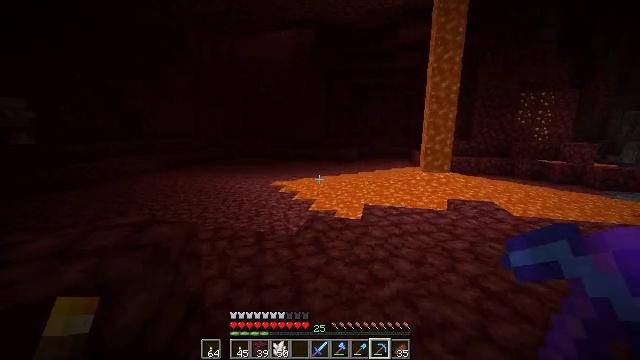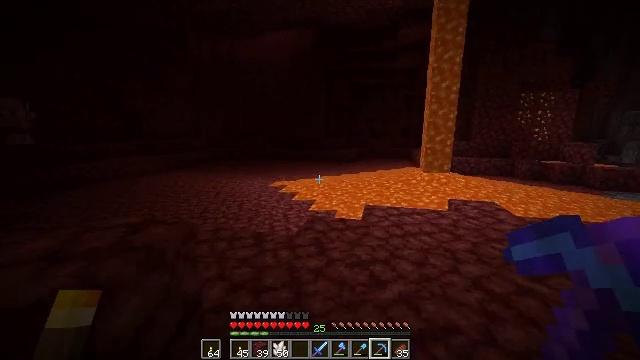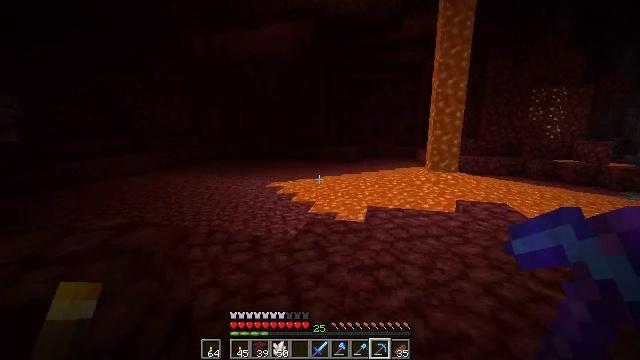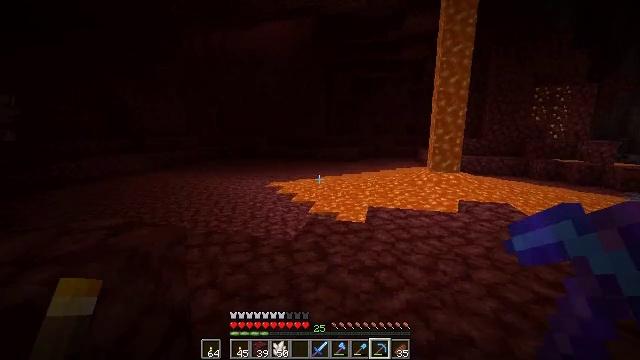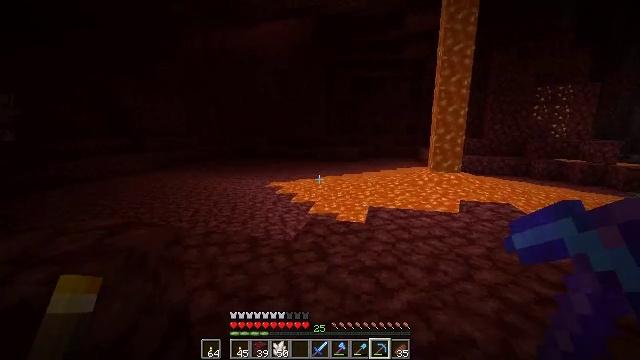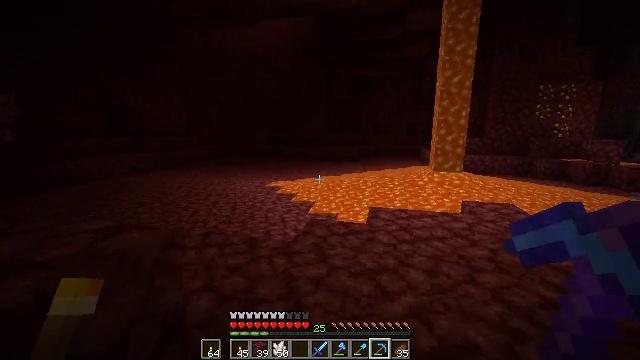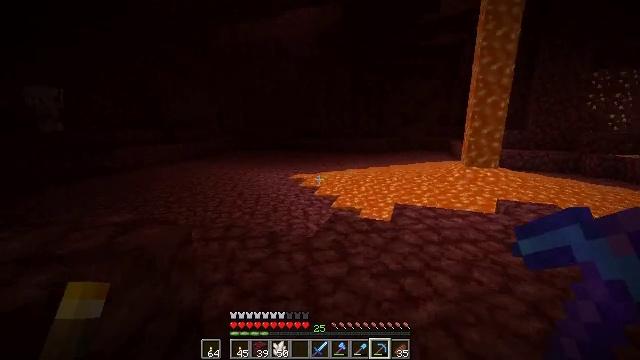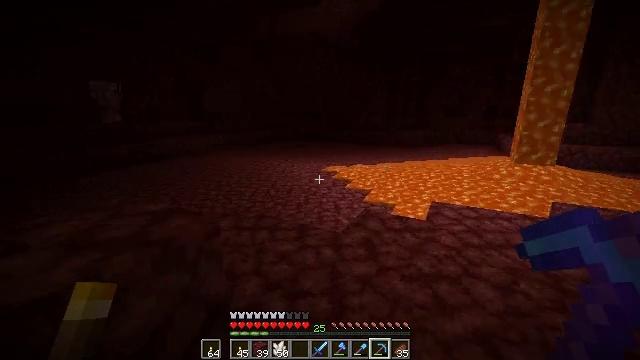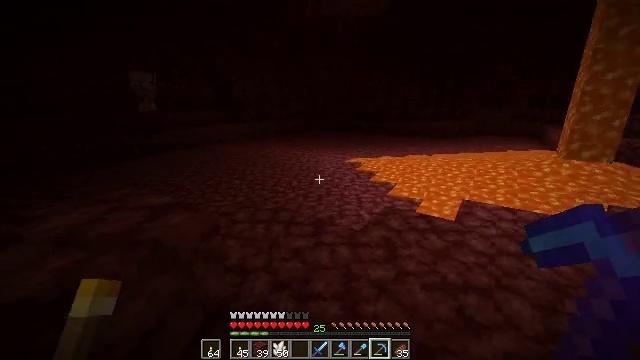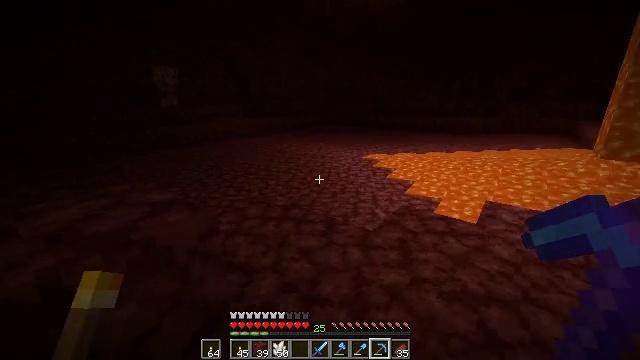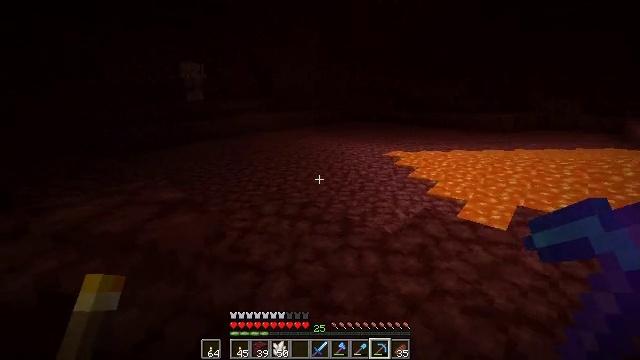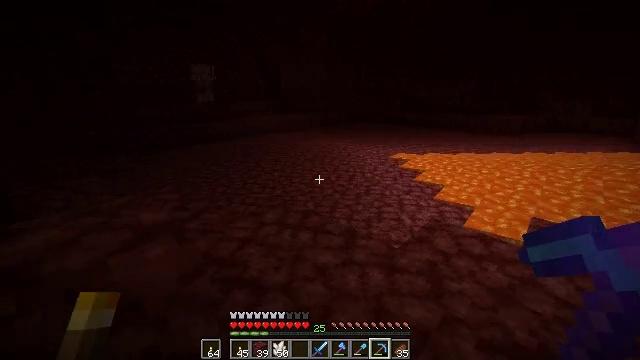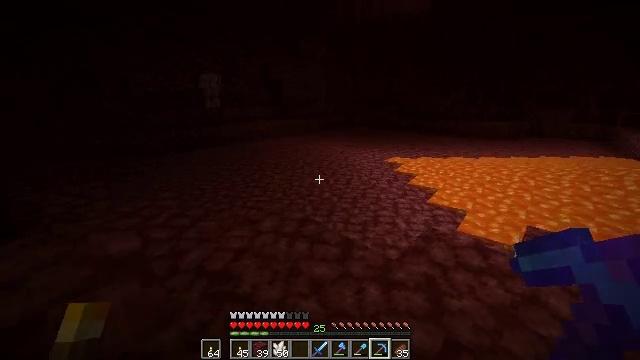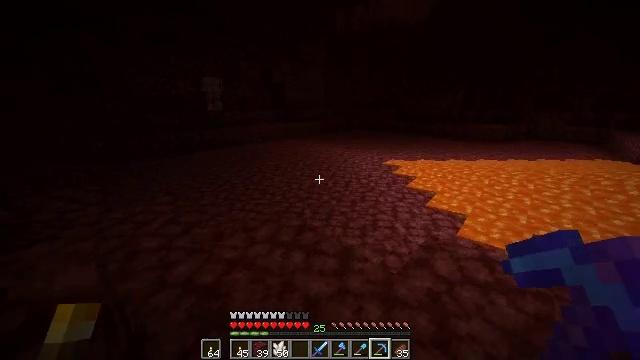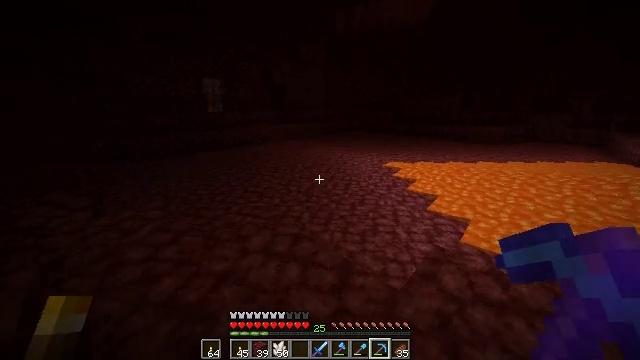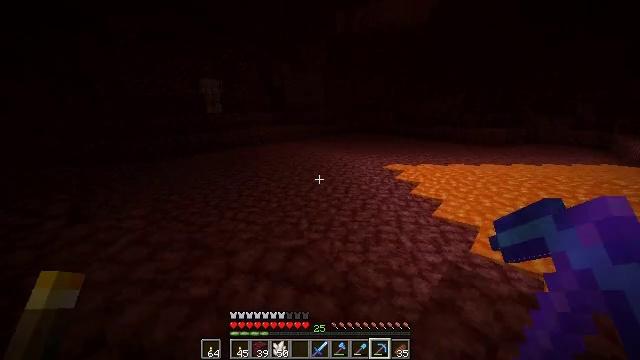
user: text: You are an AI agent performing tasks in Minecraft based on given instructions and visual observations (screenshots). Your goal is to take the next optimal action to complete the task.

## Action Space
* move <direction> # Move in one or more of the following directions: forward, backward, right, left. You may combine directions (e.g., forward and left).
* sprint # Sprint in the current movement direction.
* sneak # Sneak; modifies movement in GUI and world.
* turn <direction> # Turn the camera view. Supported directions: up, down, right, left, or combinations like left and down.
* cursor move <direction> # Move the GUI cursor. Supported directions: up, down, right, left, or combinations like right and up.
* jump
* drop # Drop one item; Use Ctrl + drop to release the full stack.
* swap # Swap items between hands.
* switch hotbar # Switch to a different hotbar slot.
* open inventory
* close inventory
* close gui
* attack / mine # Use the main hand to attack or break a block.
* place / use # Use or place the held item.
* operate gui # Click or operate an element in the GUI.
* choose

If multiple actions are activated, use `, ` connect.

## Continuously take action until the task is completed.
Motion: motion action
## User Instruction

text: Attack the villager.
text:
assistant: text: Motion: no_op
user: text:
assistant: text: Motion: no_op
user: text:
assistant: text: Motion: no_op
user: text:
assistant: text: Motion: no_op
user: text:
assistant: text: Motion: move forward
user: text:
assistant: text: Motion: move forward, turn left and down
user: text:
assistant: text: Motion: move forward, turn left and down
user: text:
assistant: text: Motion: move forward, turn left and down
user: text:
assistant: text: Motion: move forward, turn left and down
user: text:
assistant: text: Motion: move forward, sprint, turn left
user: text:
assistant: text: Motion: move forward, sprint, turn left
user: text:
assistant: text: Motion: move forward, sprint
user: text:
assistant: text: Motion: move forward, sprint
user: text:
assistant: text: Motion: move forward
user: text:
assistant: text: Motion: move forward
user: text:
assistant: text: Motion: move forward
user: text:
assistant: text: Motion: move forward
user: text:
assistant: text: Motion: move forward, turn left
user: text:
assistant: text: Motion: move forward
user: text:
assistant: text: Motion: move forward, jump
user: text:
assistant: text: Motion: move forward, jump
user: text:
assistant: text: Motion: move forward, jump
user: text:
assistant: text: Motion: move forward, jump
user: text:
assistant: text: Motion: move forward, jump
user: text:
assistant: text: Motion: move forward, jump
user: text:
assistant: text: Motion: move forward, jump
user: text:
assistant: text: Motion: move forward, jump
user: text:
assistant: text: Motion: move forward, jump
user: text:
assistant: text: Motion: move forward, jump
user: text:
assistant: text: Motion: move forward, jump